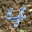
Label: 4